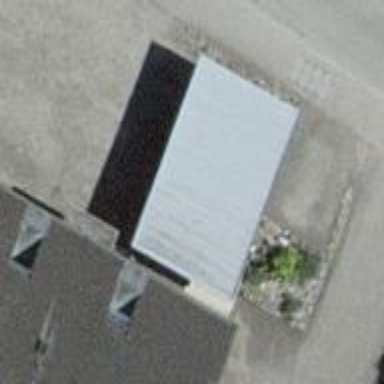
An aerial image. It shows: Group of garages.